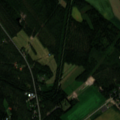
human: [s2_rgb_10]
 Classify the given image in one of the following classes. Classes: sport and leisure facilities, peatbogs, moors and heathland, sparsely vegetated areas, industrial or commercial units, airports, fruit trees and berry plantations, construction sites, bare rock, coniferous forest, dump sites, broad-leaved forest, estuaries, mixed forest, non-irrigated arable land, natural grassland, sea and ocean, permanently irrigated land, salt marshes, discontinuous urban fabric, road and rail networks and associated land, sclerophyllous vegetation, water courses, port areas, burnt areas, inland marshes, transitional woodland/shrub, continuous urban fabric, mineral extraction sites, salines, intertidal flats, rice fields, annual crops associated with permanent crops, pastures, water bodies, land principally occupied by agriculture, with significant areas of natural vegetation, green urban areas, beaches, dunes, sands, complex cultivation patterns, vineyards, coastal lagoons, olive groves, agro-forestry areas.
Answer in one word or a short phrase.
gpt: discontinuous urban fabric, non-irrigated arable land, land principally occupied by agriculture, with significant areas of natural vegetation, coniferous forest, mixed forest